Interaction volume radius: 10 \u00c5
Interaction volume height: 10 \u00c5
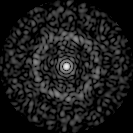
Disorder parameter: 0.8401